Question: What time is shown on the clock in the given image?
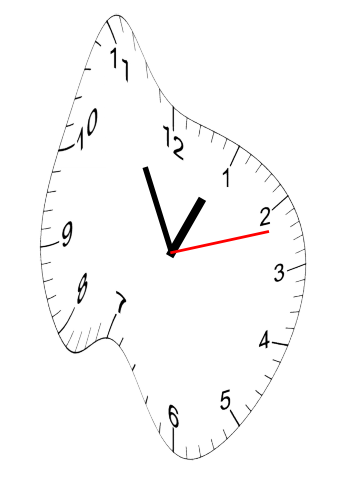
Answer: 12:55:12